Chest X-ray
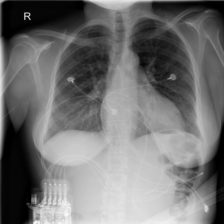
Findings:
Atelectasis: negative
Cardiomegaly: positive
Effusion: negative
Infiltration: negative
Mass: negative
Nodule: negative
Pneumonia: negative
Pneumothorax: negative
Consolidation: negative
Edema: negative
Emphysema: negative
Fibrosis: negative
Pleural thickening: negative
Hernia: negative